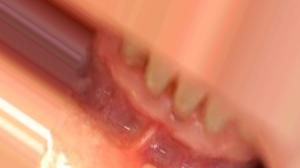
Condition: Mouth Ulcer